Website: lowes
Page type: billing-address
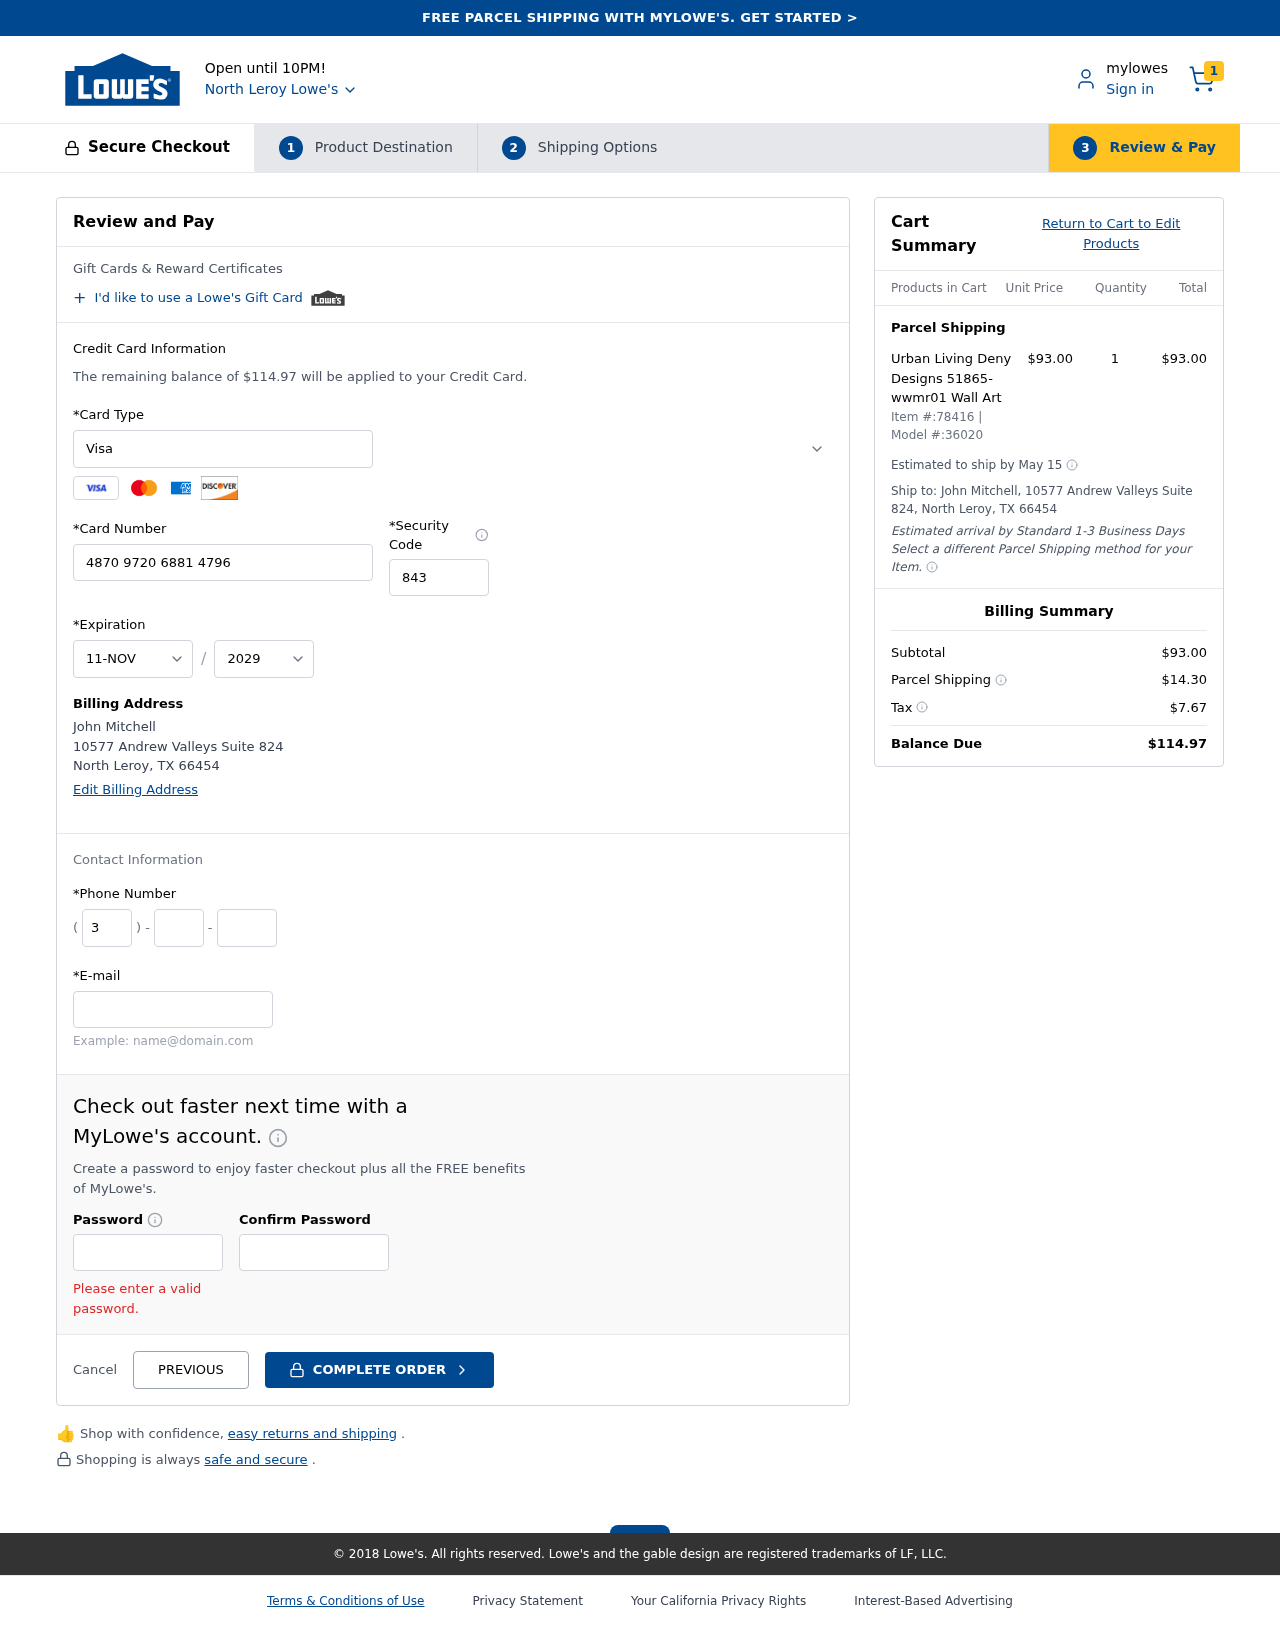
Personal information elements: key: PII_CARD_CVV
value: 843
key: PII_CARD_EXPIRY_MONTH
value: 11
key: PII_CARD_EXPIRY_YEAR
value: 29
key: PII_CARD_NUMBER
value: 4870 9720 6881 4796
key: PII_CARD_TYPE
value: Visa
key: PII_CITY
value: North Leroy
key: PII_CITY_STATE_ZIP
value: North Leroy, TX 66454
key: PII_EMAIL
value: johnmitchell@hotmail.com
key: PII_FULLNAME
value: John Mitchell
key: PII_PHONE_AREA
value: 327
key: PII_PHONE_PREFIX
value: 813
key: PII_PHONE_SUFFIX
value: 3676
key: PII_STREET
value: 10577 Andrew Valleys Suite 824
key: PII_FULLNAME2
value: John Mitchell
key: PII_STATE_ABBR
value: TX
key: PII_POSTCODE
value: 66454
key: PII_POSTCODE_FULL
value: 66454
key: PII_CITY_STATE
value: North Leroy, TX
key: PII_POSTCODE_NUMERIC
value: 66454
Product elements: key: PRODUCT1_NAME
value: Urban Living Deny Designs 51865-wwmr01 Wall Art
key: PRODUCT1_PRICE
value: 93
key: PRODUCT1_QUANTITY
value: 1
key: PRODUCT_ITEM_NUMBER
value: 78416
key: PRODUCT_MODEL_NUMBER
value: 36020
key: PRODUCT1_LINE_TOTAL
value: $93.00
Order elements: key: ORDER_NUM_ITEMS
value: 1
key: ORDER_TOTAL
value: $114.97
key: ORDER_SHIPPING_DATE
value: May 15
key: ORDER_SUBTOTAL
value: $93.00
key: ORDER_SHIPPING_COST
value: $14.30
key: ORDER_TAX
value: $7.67